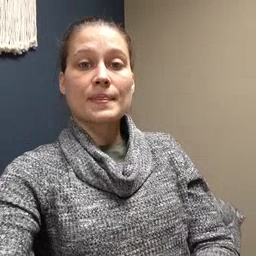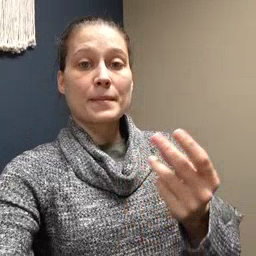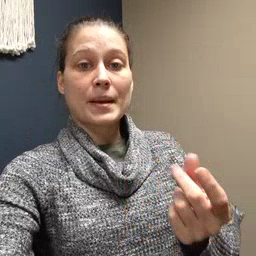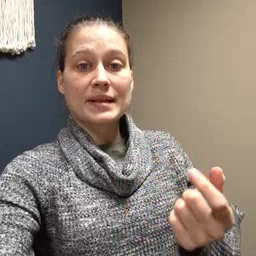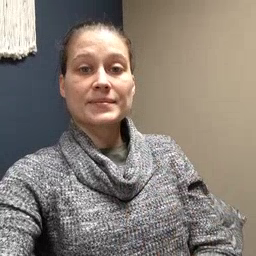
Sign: puppy